Aerial crown-view tile of a tropical tree (Barro Colorado Island, Panama), acquired 20241014:
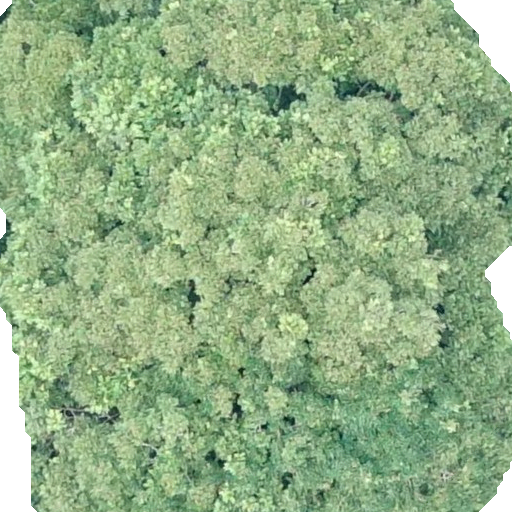
Species: Dipteryx oleifera
GBIF accepted scientific name: Dipteryx oleifera
Crown area: 454.251 m²